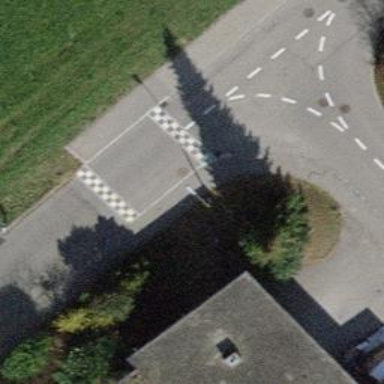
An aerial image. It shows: Table-style traffic calming feature.